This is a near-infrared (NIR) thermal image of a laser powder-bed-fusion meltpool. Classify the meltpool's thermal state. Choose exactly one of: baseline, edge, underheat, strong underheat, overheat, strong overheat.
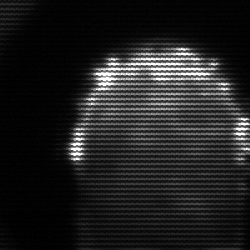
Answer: baseline